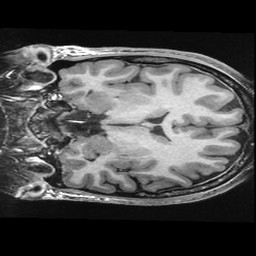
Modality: T1w
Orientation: coronal
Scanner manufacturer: ge
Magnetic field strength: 3 T
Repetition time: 0.007788 s
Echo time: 0.00302 s